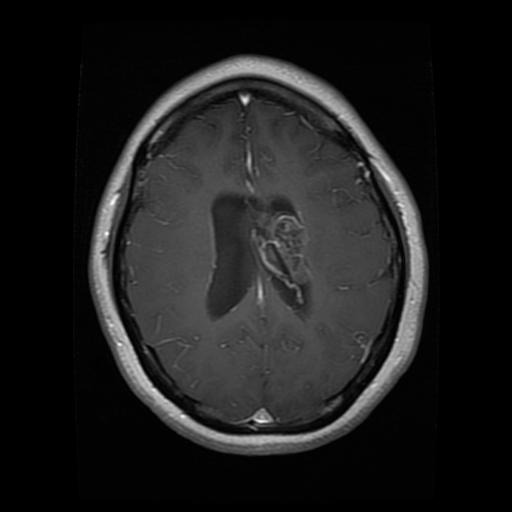
Label: glioma